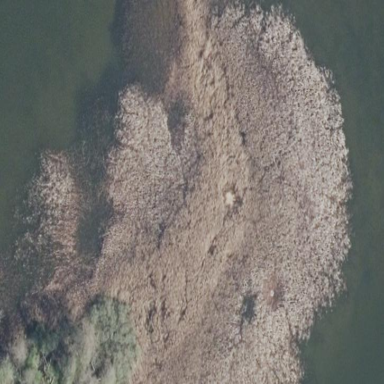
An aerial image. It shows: Reedbed in wetland area.